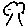
Label: tree